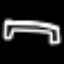
Label: bed